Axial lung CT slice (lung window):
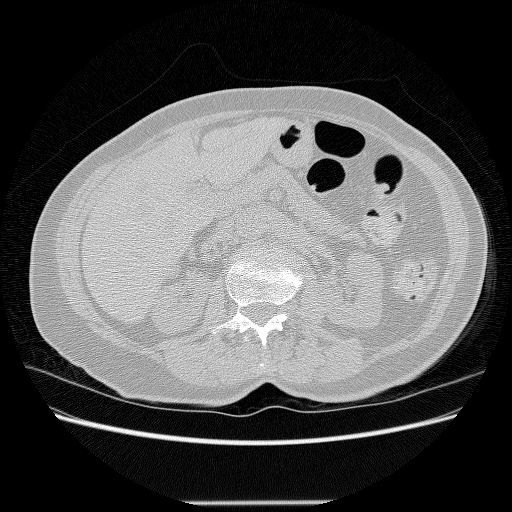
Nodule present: no